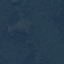
Land use / land cover: Forest